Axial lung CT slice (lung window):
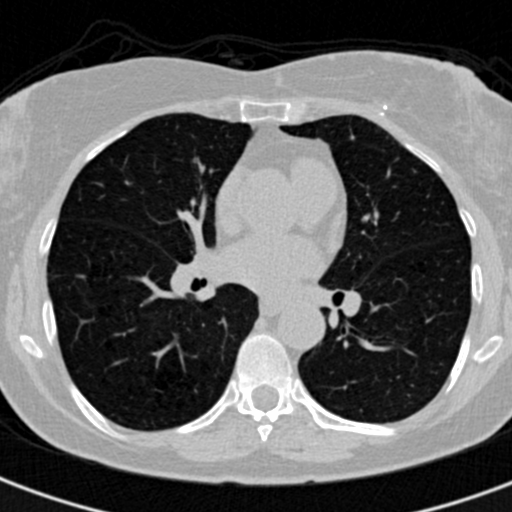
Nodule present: no